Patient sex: F
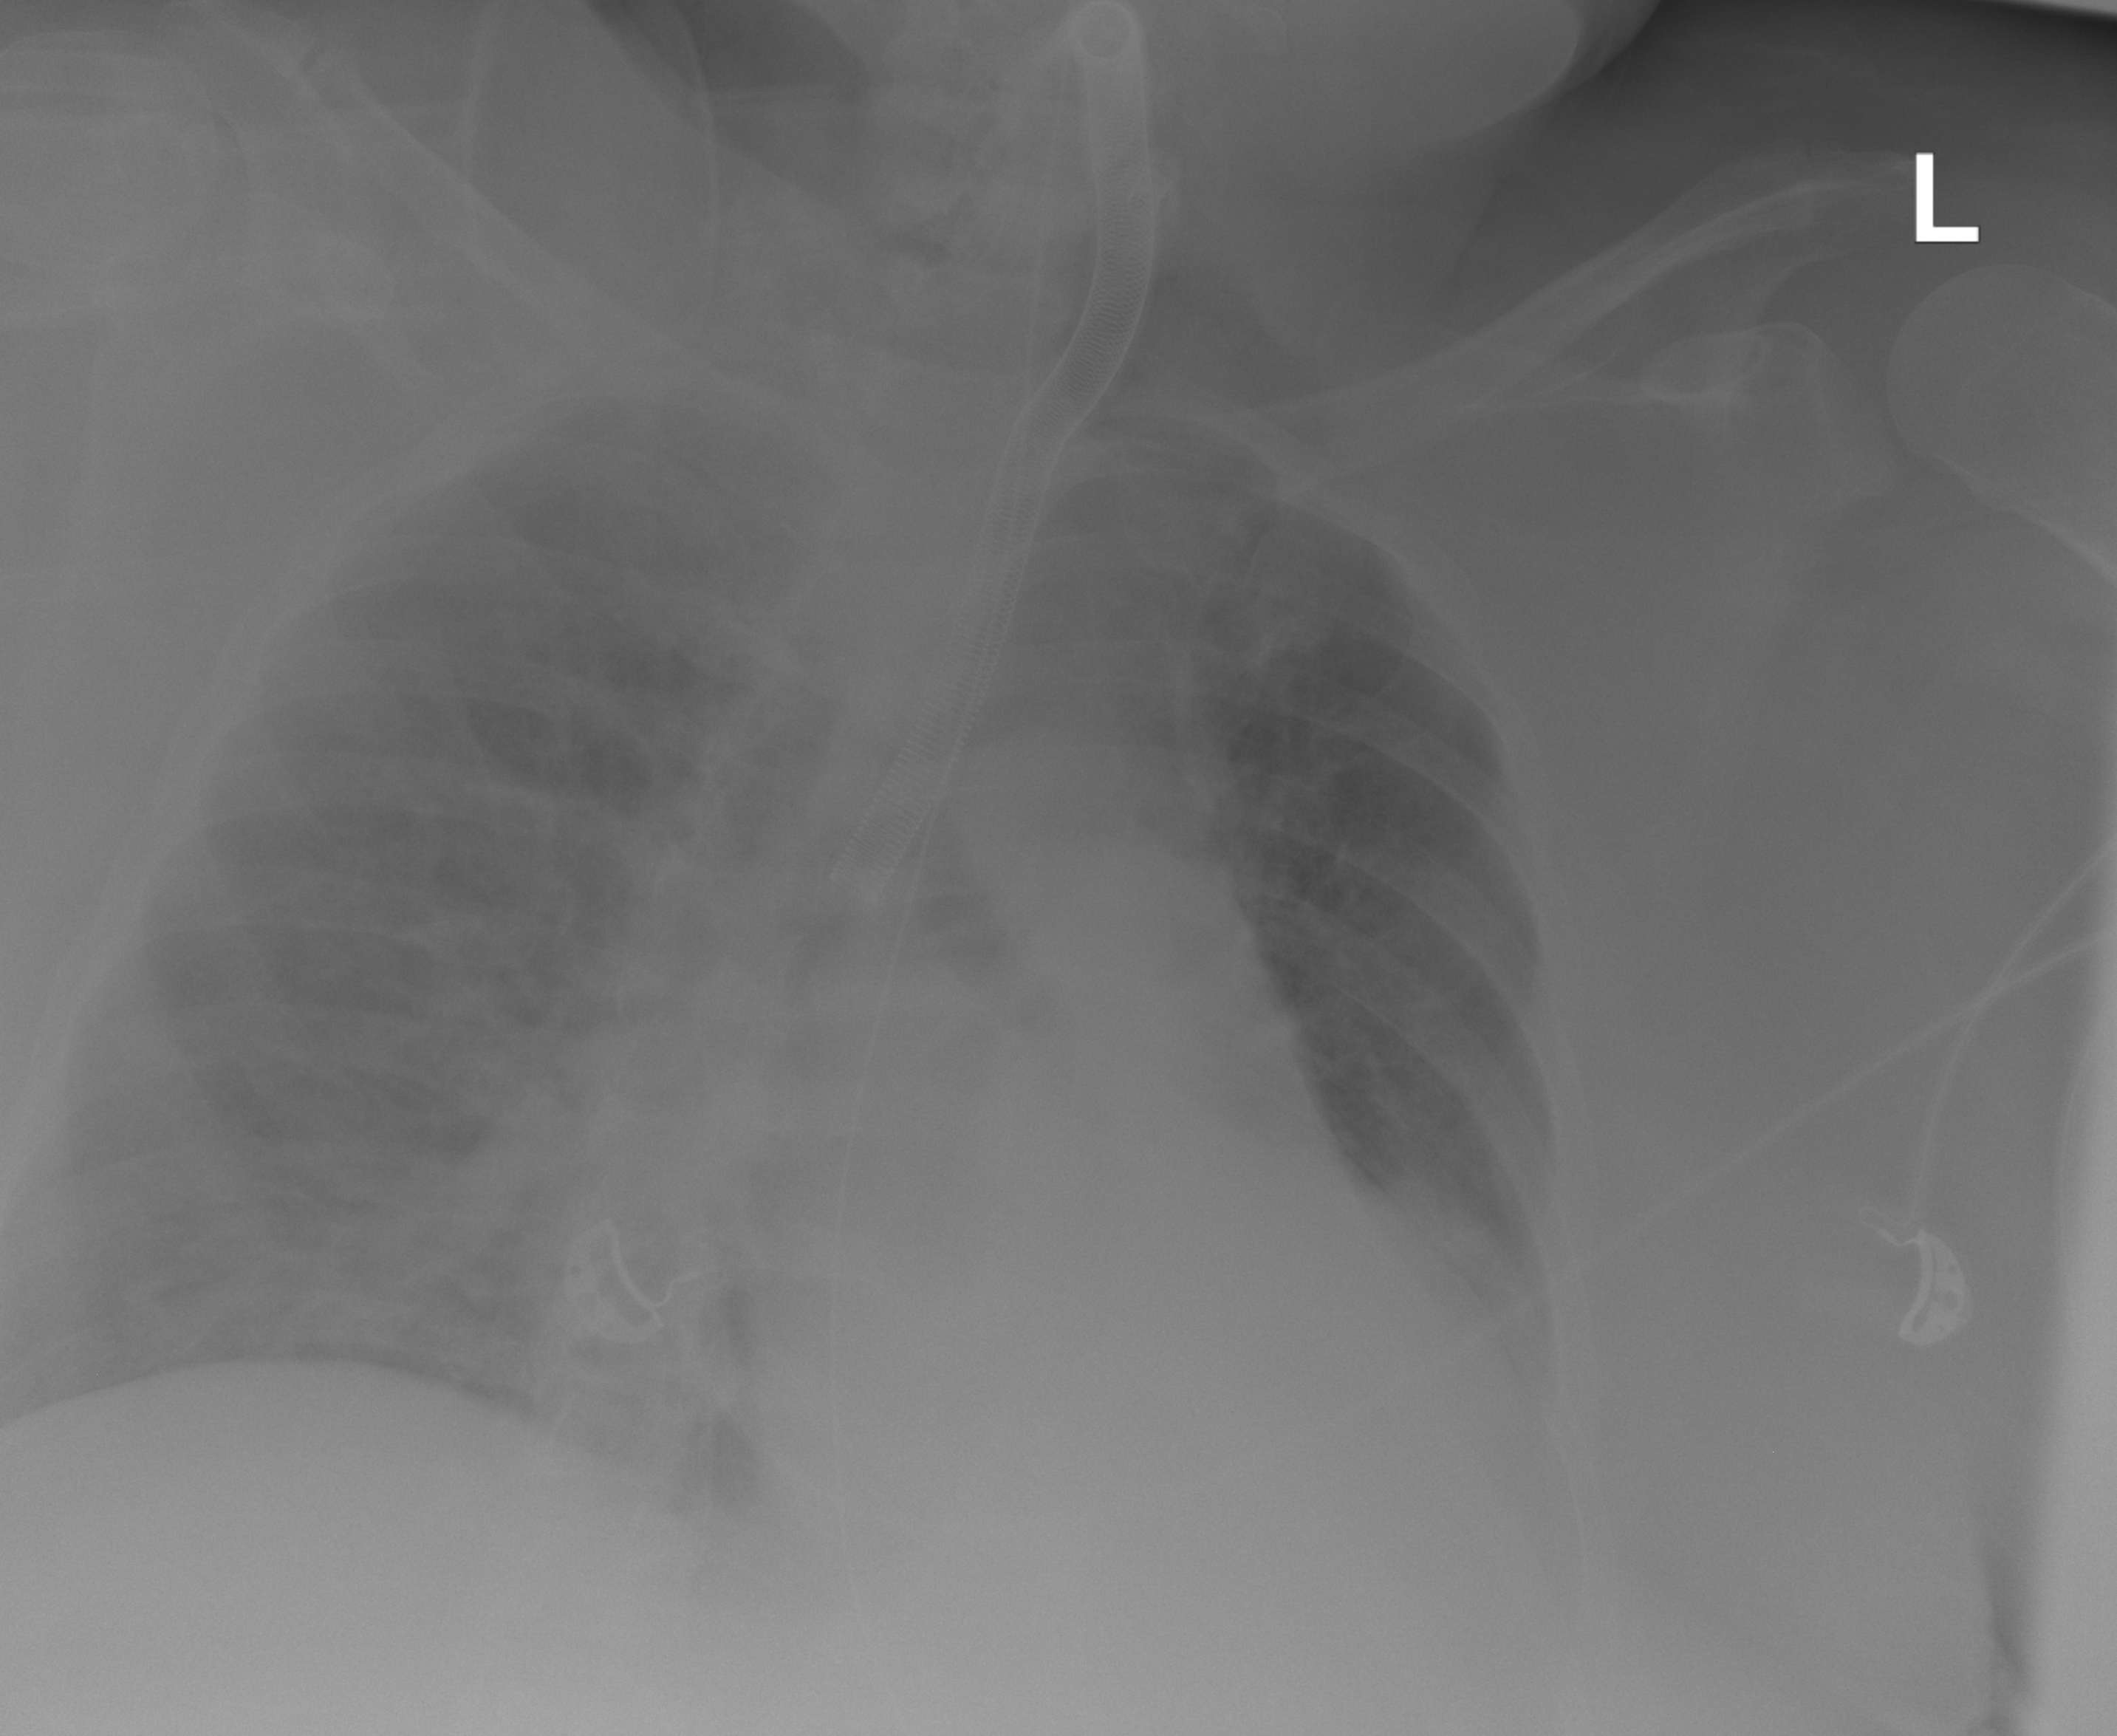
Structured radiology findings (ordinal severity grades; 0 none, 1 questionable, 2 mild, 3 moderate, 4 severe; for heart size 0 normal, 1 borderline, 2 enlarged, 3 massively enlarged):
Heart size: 2
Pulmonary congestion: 2
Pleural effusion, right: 0
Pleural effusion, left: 2
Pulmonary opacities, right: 2
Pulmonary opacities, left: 2
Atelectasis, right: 0
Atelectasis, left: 2